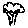
Label: tree